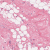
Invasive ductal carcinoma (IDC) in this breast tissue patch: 0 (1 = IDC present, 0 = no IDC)